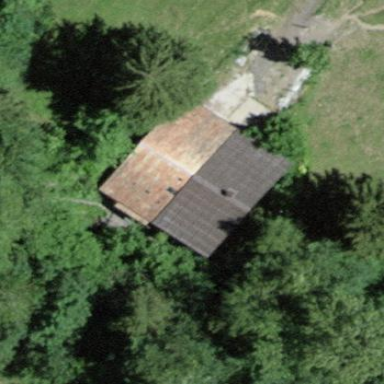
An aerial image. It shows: Farm building.